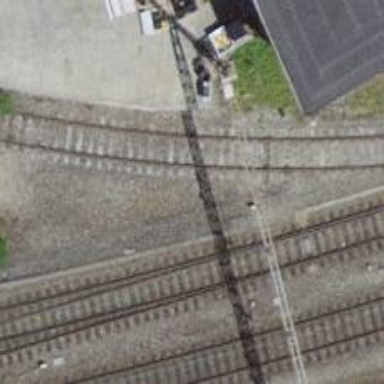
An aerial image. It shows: Railway siding with rails.